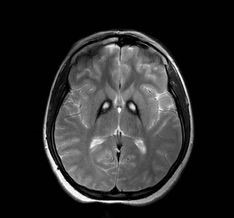
Label: notumor